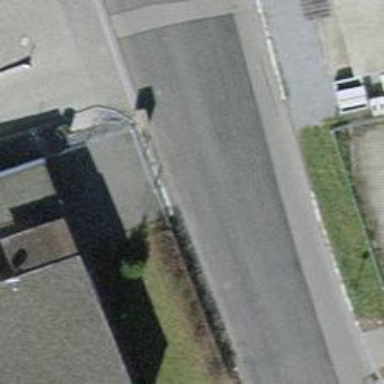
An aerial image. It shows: Residential road with sidewalks on both sides.